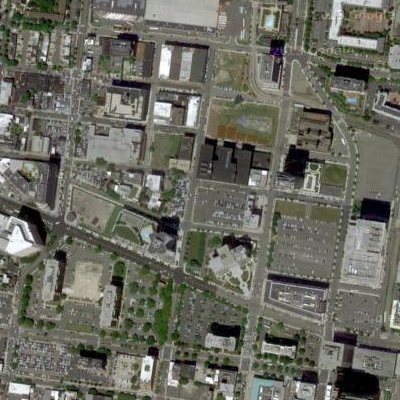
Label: Parking